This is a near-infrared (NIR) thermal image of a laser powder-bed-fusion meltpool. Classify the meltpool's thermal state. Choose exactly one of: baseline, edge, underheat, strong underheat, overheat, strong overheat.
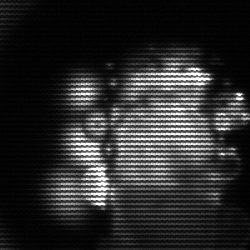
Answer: strong underheat